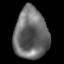
Tissue: lung
Cell type: Epithelial cells
Senescence score: 0.209
Nuclear area (px): 1698
Mean DAPI intensity: 107.006